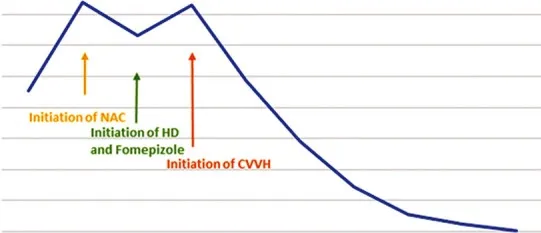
Acetaminophen levels over the course of time.
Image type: chart (chart)